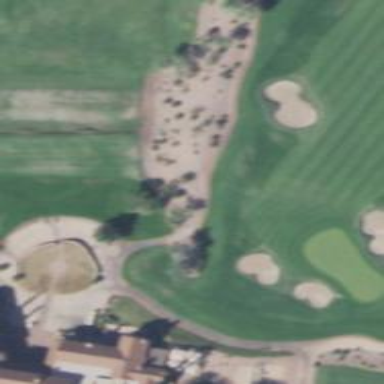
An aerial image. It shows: Service road used as golf cart path.